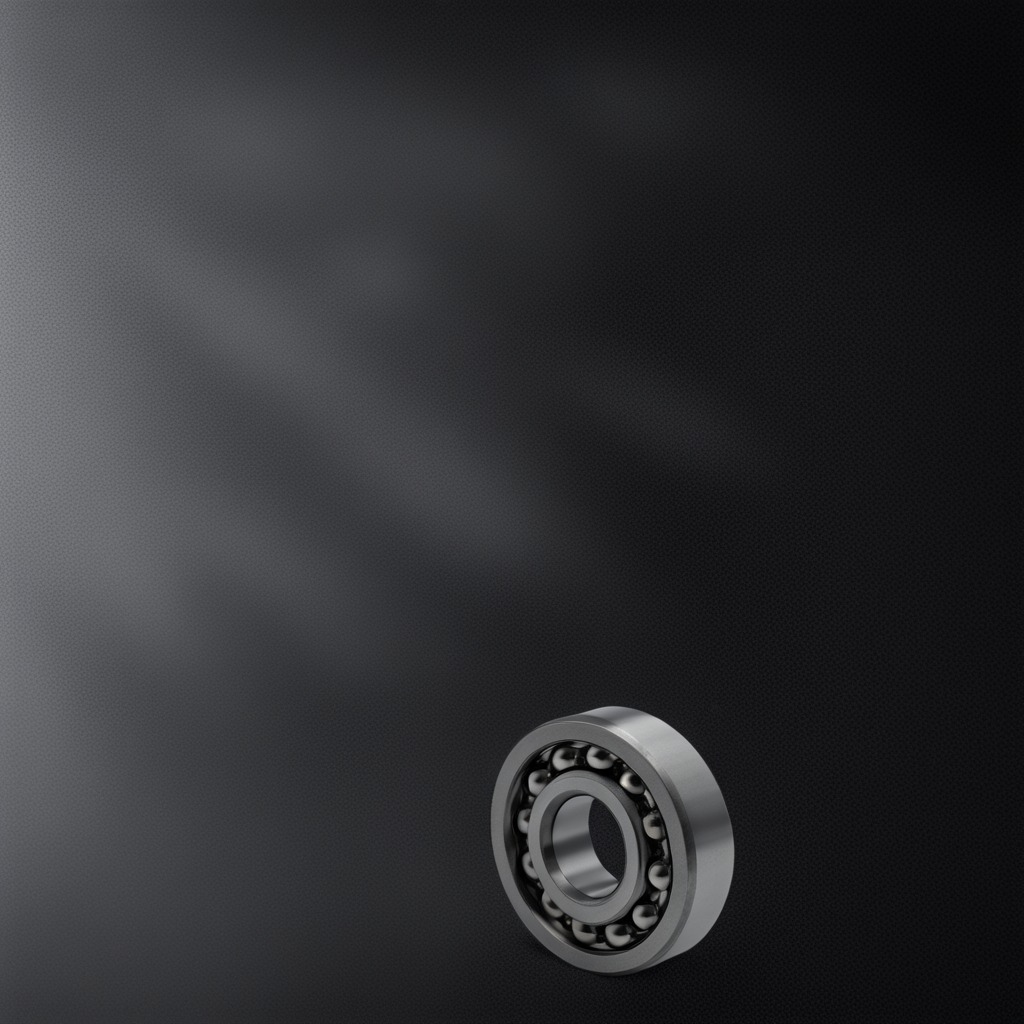
A metal ball bearing lies on the granite tabletop beneath the black rubber mat.